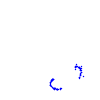
Particle: kaon